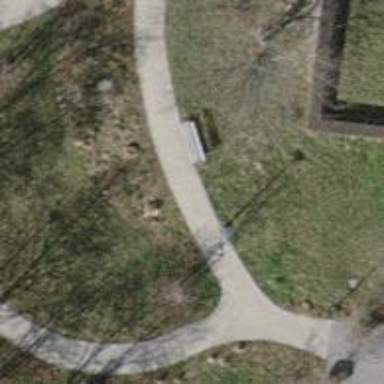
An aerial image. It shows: Brown bench in the vicinity.